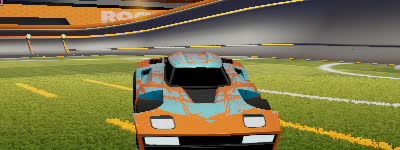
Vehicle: breakout